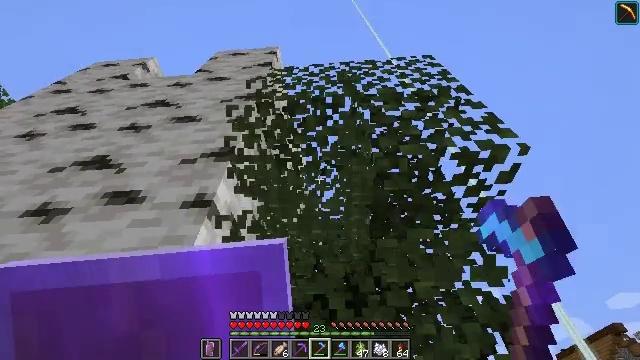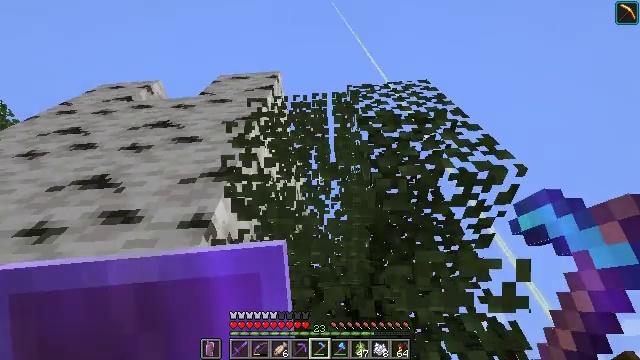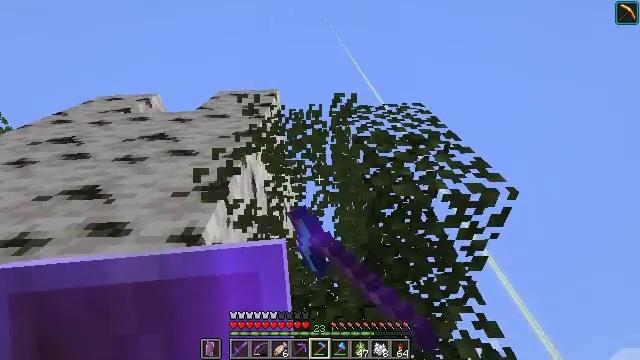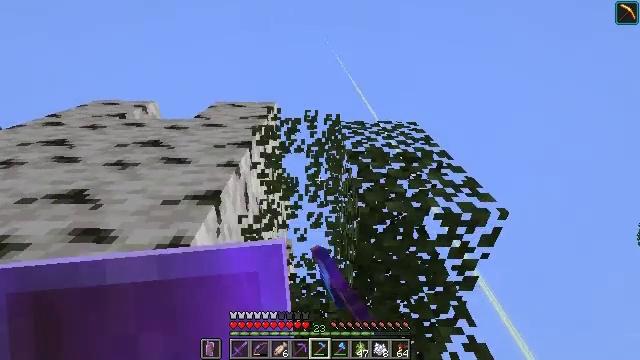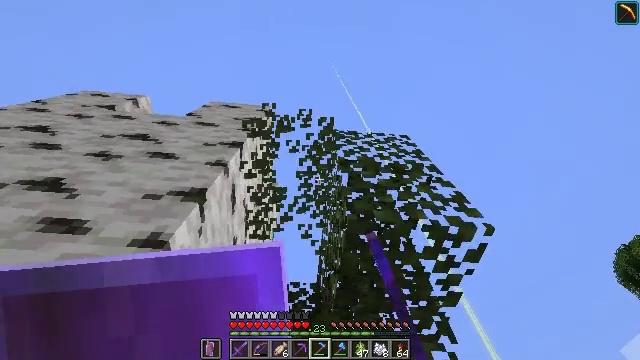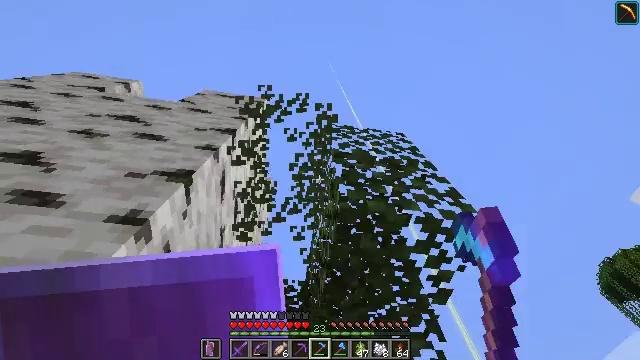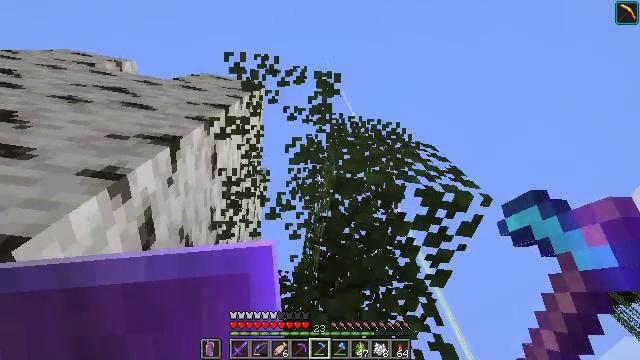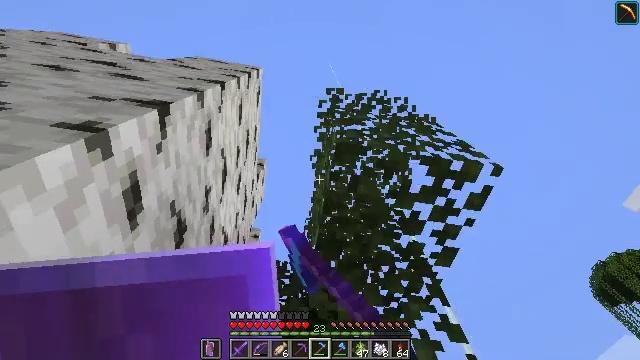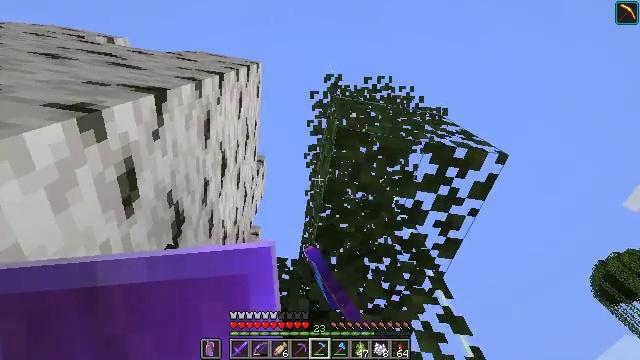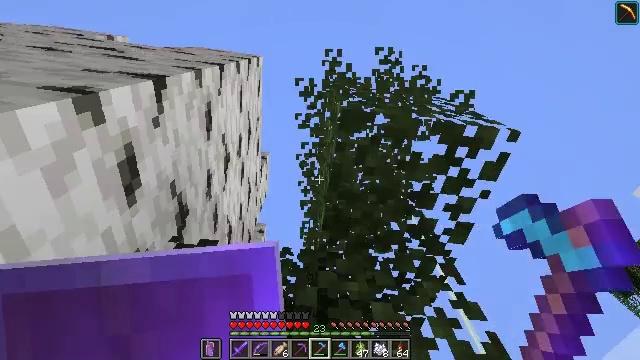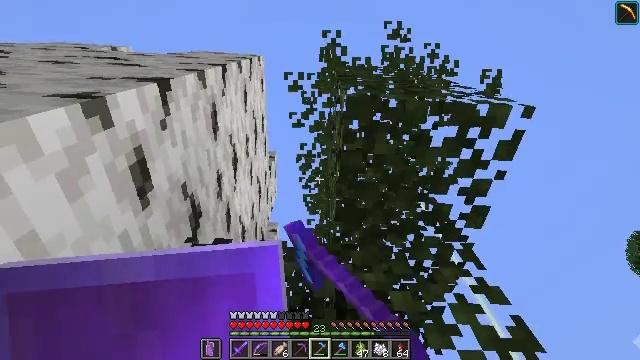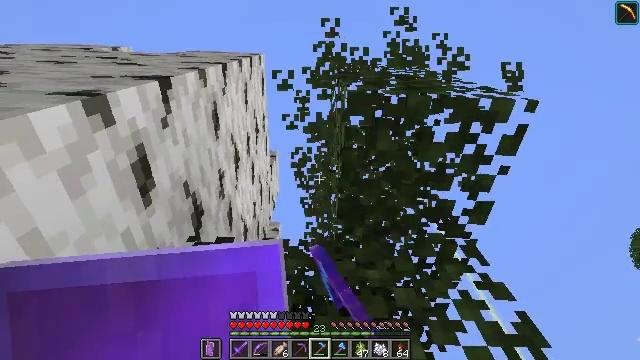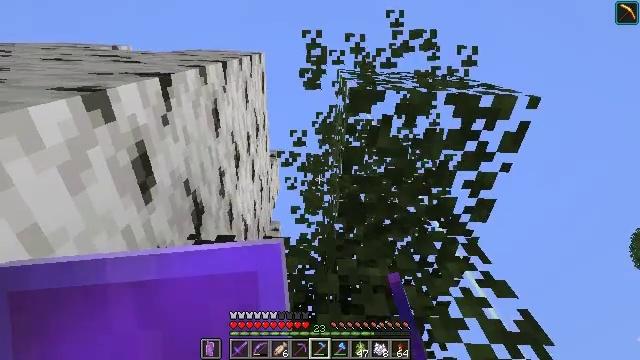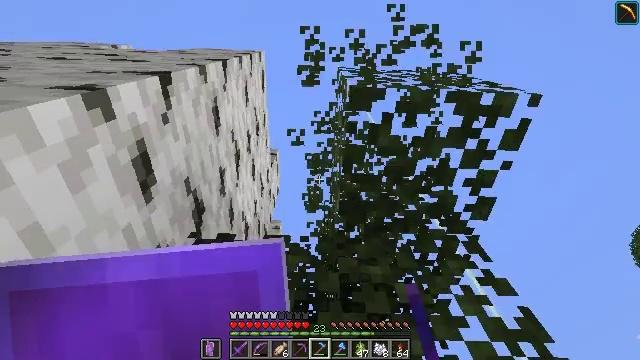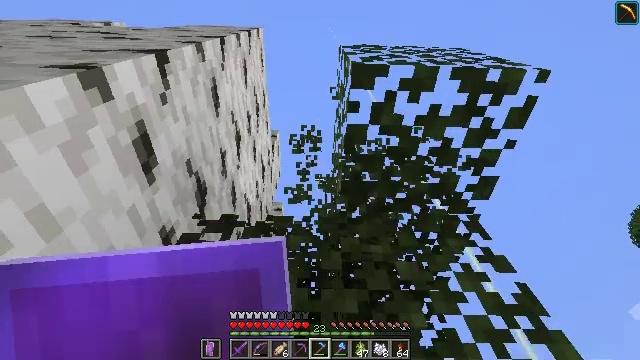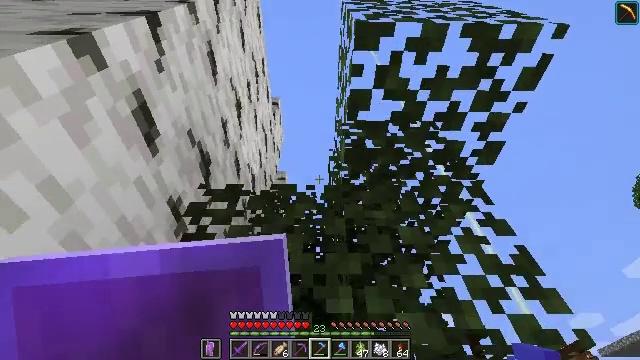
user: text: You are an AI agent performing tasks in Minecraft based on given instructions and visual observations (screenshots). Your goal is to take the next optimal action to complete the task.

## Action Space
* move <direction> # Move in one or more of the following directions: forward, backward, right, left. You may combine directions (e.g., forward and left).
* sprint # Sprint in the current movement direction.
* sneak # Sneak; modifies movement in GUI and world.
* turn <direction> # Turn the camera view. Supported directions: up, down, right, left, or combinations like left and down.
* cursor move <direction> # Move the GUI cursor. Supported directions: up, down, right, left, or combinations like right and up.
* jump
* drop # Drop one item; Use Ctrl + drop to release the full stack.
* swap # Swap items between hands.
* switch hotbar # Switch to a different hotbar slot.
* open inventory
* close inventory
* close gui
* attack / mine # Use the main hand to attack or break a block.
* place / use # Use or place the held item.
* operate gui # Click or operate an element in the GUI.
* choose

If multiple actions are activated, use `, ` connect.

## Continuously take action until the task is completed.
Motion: motion action
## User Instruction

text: Break the birch leaves block.
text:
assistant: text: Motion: turn up, attack / mine
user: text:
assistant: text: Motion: turn right and up, attack / mine
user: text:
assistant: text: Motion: turn right and up, attack / mine
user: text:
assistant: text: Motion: move forward, turn right and up, attack / mine
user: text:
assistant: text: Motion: move forward, turn right, attack / mine
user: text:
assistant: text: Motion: move forward, turn right, attack / mine
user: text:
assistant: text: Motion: move forward, attack / mine
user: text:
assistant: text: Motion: attack / mine
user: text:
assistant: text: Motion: turn left, attack / mine
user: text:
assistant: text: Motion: turn left, attack / mine
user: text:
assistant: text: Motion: attack / mine
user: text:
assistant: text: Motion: attack / mine
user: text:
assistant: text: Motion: attack / mine
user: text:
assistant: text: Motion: turn down, attack / mine
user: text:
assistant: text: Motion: turn left and down, attack / mine
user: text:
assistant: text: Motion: turn left and down, attack / mine
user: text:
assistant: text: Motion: turn down, attack / mine
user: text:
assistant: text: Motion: turn down, attack / mine
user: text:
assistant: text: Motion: turn down, attack / mine
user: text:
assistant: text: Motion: turn down, attack / mine
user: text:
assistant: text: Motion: attack / mine
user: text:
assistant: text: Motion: attack / mine
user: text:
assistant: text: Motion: attack / mine
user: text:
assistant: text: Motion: turn right and down, attack / mine
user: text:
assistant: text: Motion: turn right and down, attack / mine
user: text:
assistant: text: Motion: move right, attack / mine
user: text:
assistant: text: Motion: move right, attack / mine
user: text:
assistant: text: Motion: turn up, attack / mine
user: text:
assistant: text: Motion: attack / mine
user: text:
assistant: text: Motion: turn left and up, attack / mine